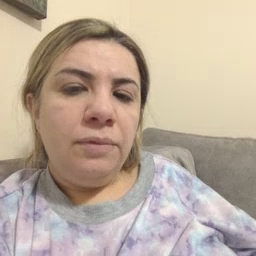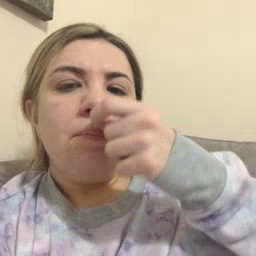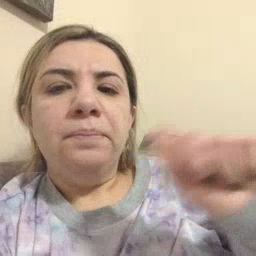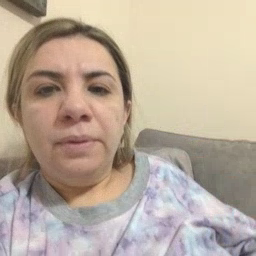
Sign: pencil